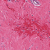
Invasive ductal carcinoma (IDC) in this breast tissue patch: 0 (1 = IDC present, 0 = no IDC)